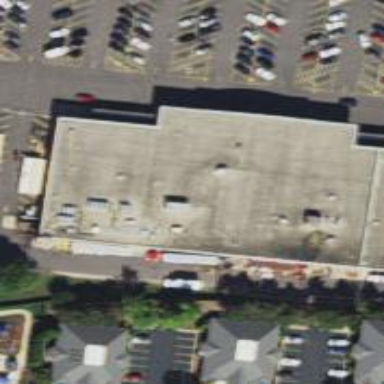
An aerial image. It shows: Supermarket.